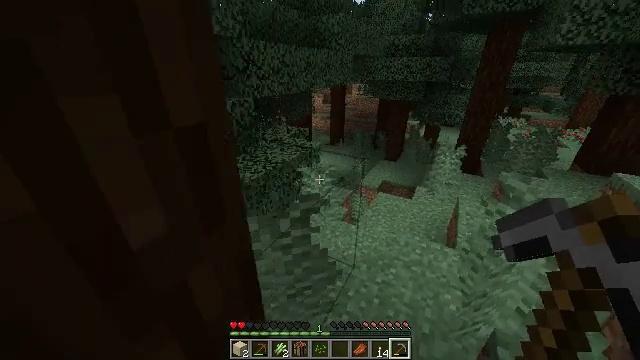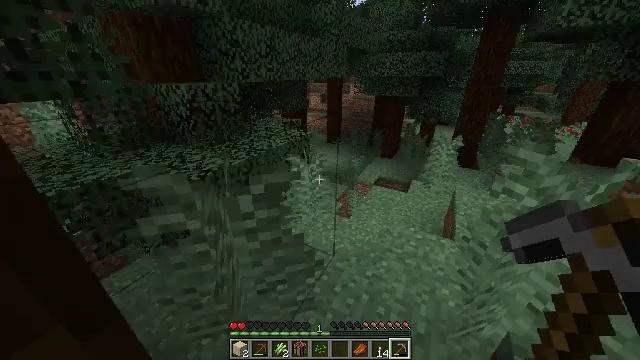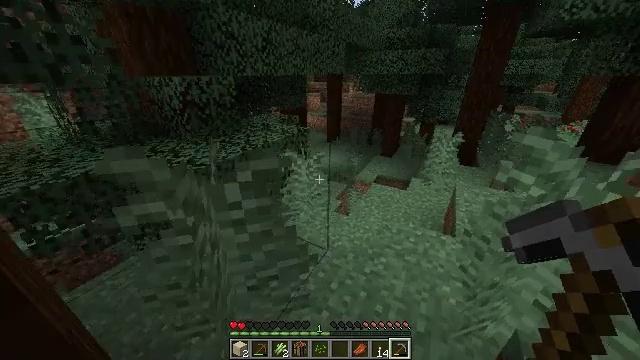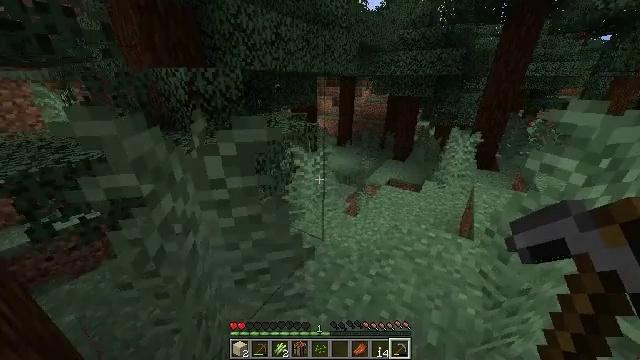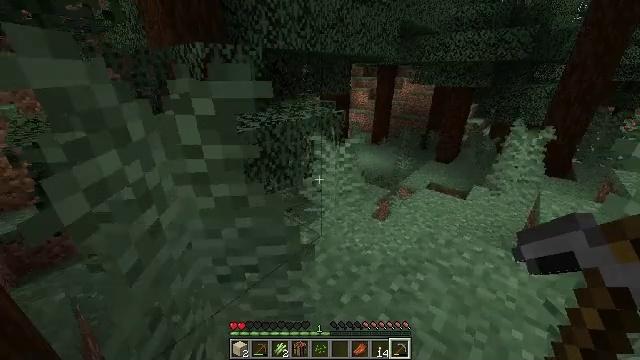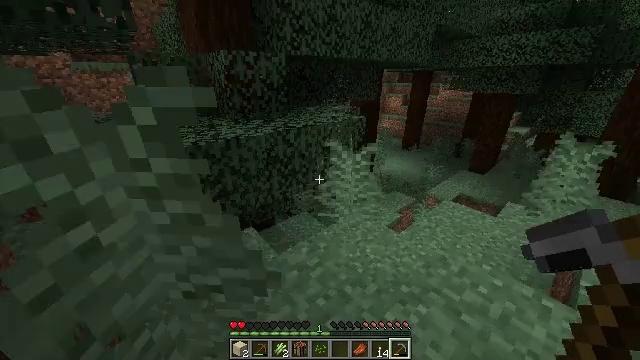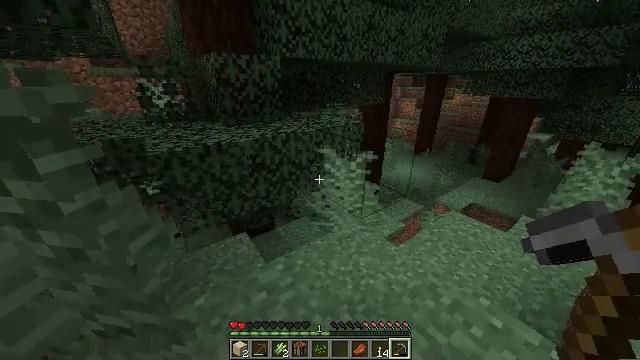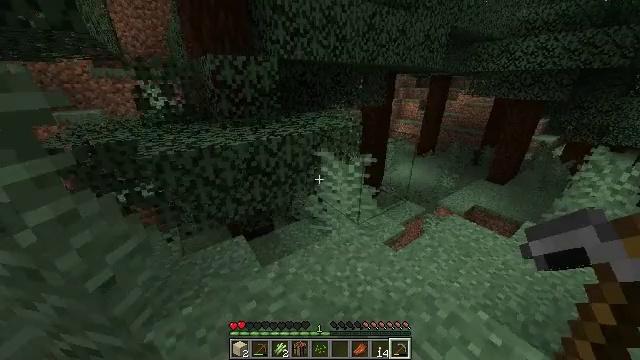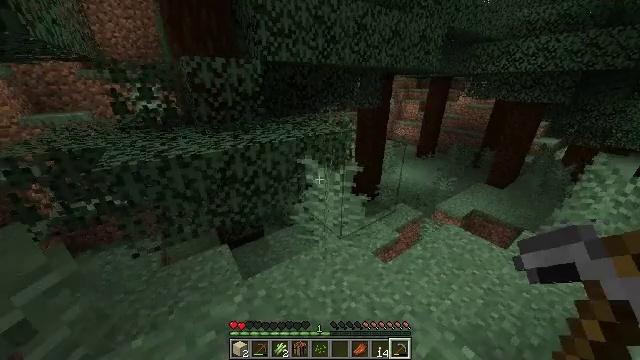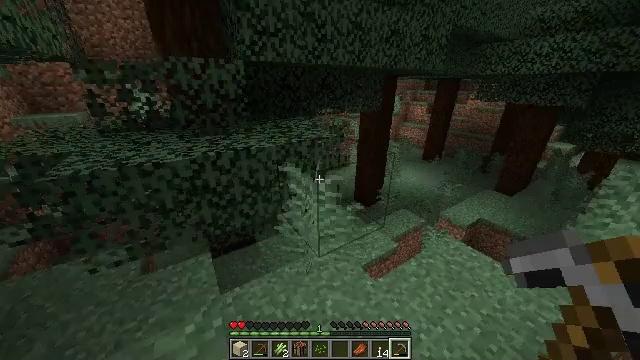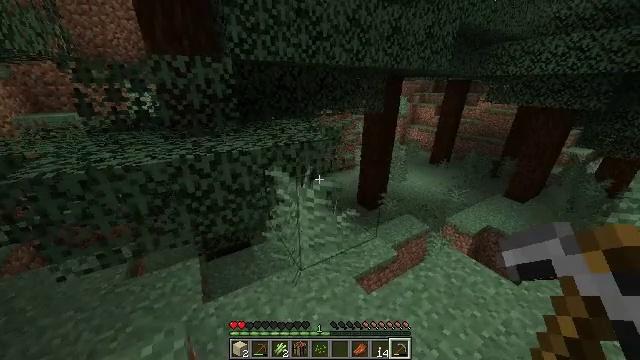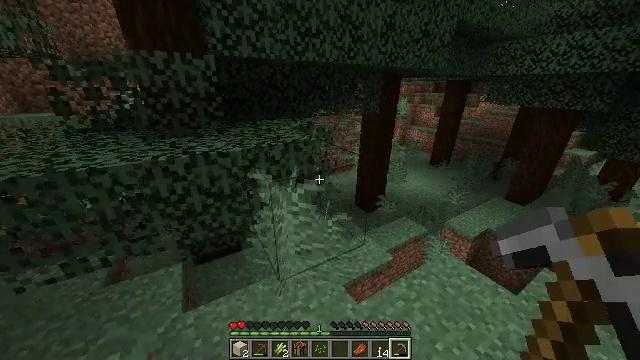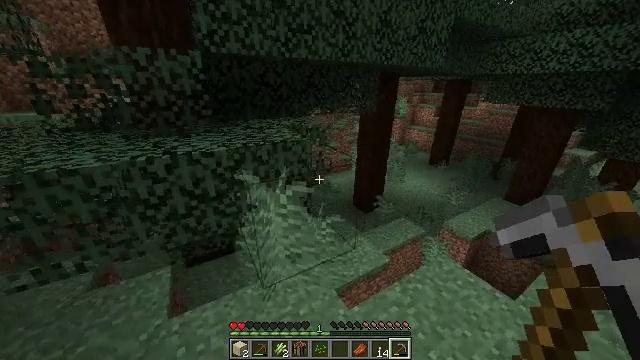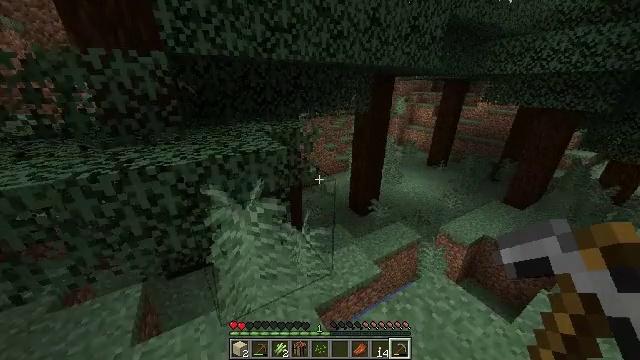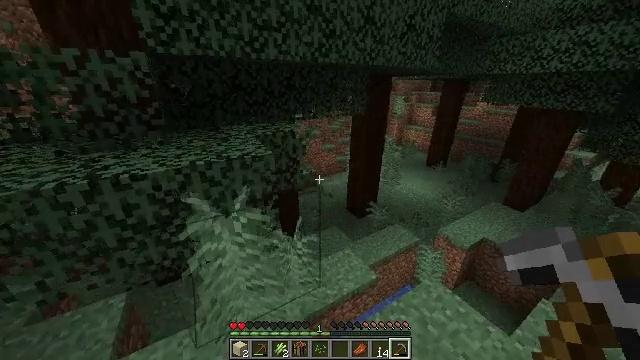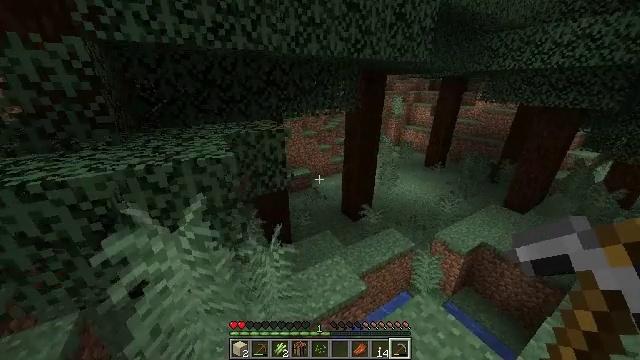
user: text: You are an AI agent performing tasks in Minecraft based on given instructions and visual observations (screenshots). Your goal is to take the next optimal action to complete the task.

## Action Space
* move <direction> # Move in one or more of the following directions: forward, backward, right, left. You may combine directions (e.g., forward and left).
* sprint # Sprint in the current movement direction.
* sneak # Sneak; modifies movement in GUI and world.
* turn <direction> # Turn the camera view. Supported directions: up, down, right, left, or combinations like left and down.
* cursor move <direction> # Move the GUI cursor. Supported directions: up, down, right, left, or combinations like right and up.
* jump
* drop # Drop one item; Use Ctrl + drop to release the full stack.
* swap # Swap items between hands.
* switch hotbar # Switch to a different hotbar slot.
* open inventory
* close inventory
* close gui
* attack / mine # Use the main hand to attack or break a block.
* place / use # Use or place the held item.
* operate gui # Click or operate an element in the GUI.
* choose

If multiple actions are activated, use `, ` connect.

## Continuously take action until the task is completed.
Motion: motion action
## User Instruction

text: Hunt a salmon.
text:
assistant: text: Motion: move forward and move right, sprint
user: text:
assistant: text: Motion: move forward and move right, sprint
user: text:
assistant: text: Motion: move forward and move right, sprint, turn left and up
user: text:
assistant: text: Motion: move forward and move right, sprint, turn left
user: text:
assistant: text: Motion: move forward and move right, sprint, turn left
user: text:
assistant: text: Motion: move forward and move right, sprint, turn left
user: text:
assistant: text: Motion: move forward and move right, sprint
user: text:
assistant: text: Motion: move forward and move right, sprint
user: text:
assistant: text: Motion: move forward and move right, sprint, turn left
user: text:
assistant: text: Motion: move forward and move right, sprint, turn left
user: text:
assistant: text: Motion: move forward and move right, sprint
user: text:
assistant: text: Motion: move forward and move right, sprint
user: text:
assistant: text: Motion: move forward and move right, sprint
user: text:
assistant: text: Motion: move forward and move right, sprint
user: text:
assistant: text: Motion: move forward and move right, sprint
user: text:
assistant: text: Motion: move forward and move right, sprint
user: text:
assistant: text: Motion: move forward, sprint
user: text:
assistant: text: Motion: move forward, sprint
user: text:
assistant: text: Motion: move forward, sprint
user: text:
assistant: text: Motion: move forward, sprint, turn right and down
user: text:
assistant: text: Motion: move forward, sprint, turn right and down
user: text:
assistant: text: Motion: move forward, sprint, turn right and down
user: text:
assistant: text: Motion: move forward, sprint, turn right and down, jump
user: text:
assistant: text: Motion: move forward, sprint, jump
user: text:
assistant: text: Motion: move forward, sprint, jump
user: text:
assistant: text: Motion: move forward, sprint, jump
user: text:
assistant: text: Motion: move forward, sprint, jump
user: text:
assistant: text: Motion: move forward, sprint
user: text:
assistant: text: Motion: move forward, sprint
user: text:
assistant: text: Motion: move forward, sprint